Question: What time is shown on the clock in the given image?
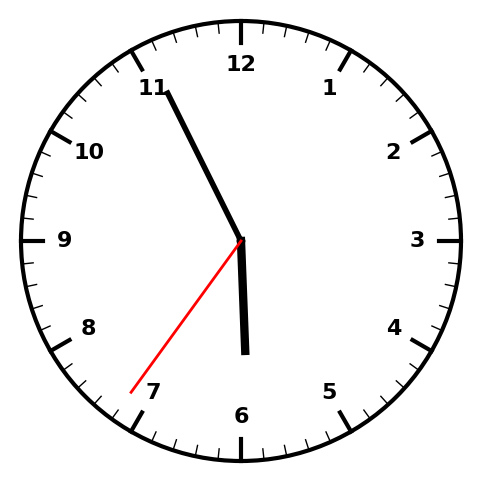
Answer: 05:55:36